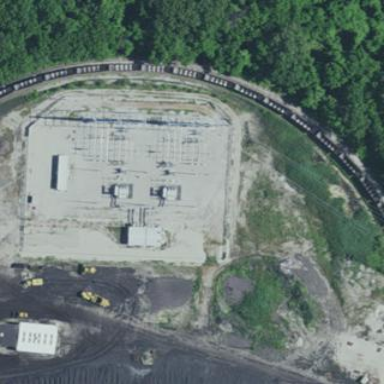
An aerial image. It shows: Power substation surrounded by fence.